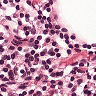
Metastatic tissue present: no